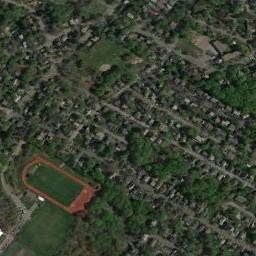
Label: ground_track_field